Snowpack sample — Snodgrass Mountain, Crested Butte, Colorado (2/4/25, 12:06 PM MST)
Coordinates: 38.923, -106.968
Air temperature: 35 °F
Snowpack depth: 80 cm
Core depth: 60 cm
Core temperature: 32 °F
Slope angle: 14°, slope face: 78°
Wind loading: low
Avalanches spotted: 0
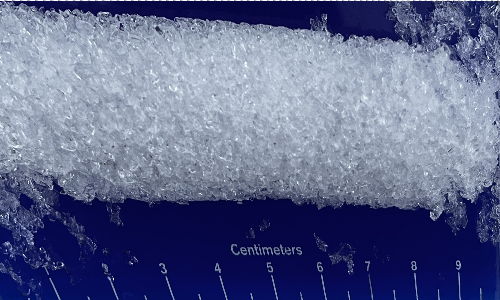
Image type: core
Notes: No avalanches nearby, unusually warm weather for the last month reported by residents, Collected 25 yards from treeline